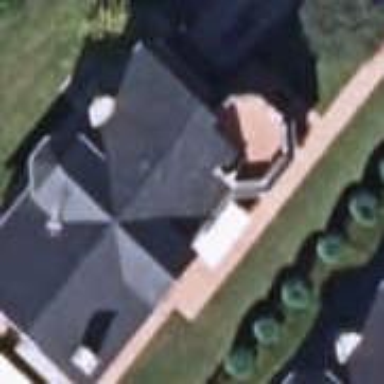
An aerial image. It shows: Simple and straightforward house.